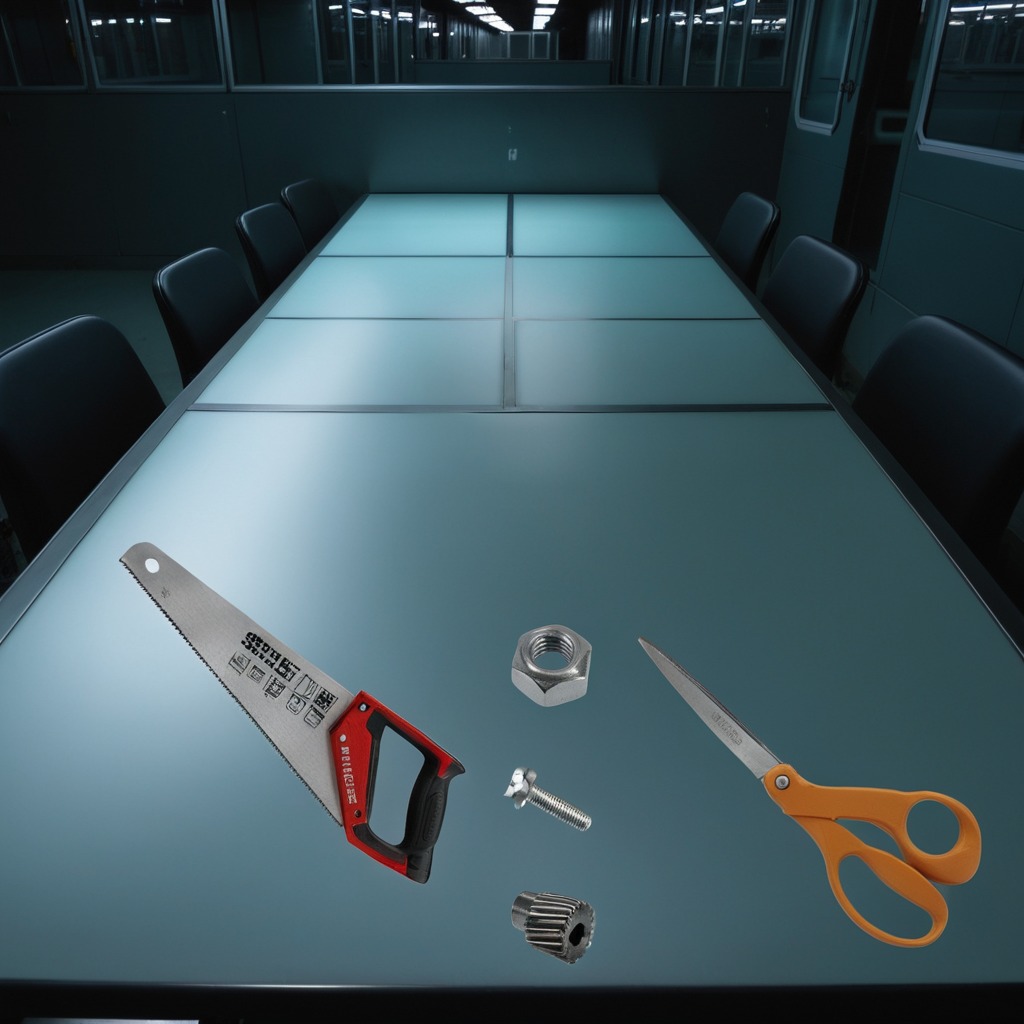
A steel gear with teeth, a metal machine screw, a handheld metal saw, a metal nut, and a pair of scissors are lying on the clean empty table in a railway signal maintenance room lit by harsh overhead fluorescents.